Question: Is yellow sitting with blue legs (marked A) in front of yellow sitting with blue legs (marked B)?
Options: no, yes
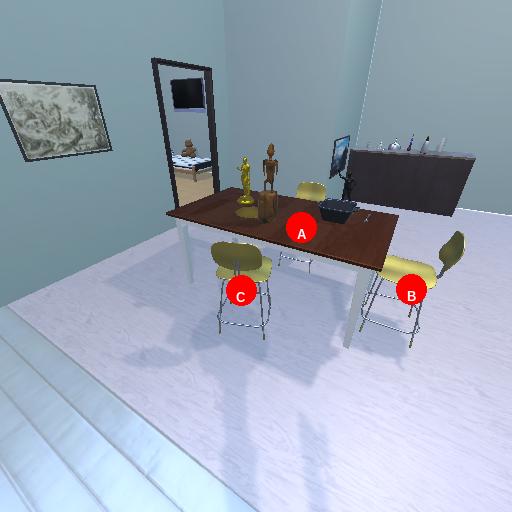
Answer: no